【题型】选择题　【知识点】平面几何　【难度】easy
如图, 线段 $BD,CE$ 相交于点 $A$, $DE // BC$, 若 $BD=6,AD=2,DE=1.5$, 则 $BC$ 的长为( )

A. 1
B. 2
C. 3
D. 4.5
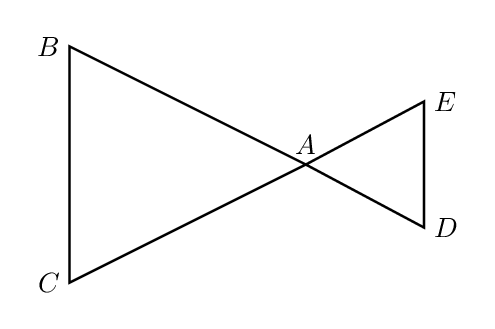
【解答】
【答案】$\boldsymbol{C}$

【分析】根据平行线分线段成比例定理解答即可。

【解析】解：$\because DE \parallel BC$，$BD=6$，$AD=2$，$DE=1.5$，

$\therefore AB = 4$，

$\therefore \dfrac{AD}{AB} = \dfrac{DE}{BC}$，即 $\dfrac{2}{8} = \dfrac{1.5}{BC}$，

解得：$BC = 6$，

故选：$\boldsymbol{C}$。